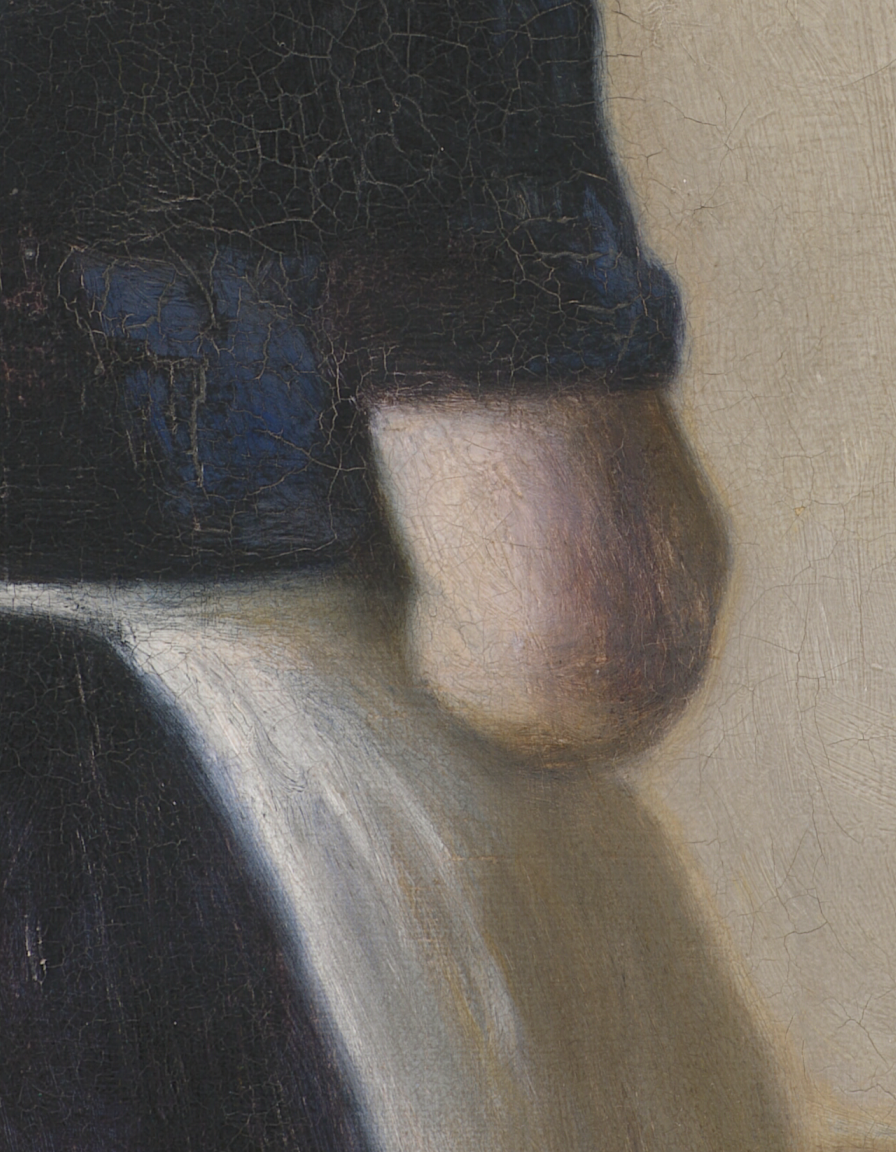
portrait painting, close up, bright diffused light, dark dress sleeve, bare elbow, white apron, plain pale beige wall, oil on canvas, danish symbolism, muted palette